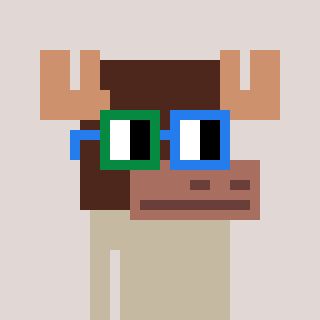
a pixel art character with square green and blue glasses, a moose-shaped head and a blue-colored body on a warm background